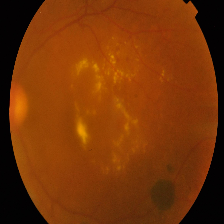
Diabetic retinopathy grade: Proliferative DR